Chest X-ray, PA view. Patient: 47 years old, sex F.
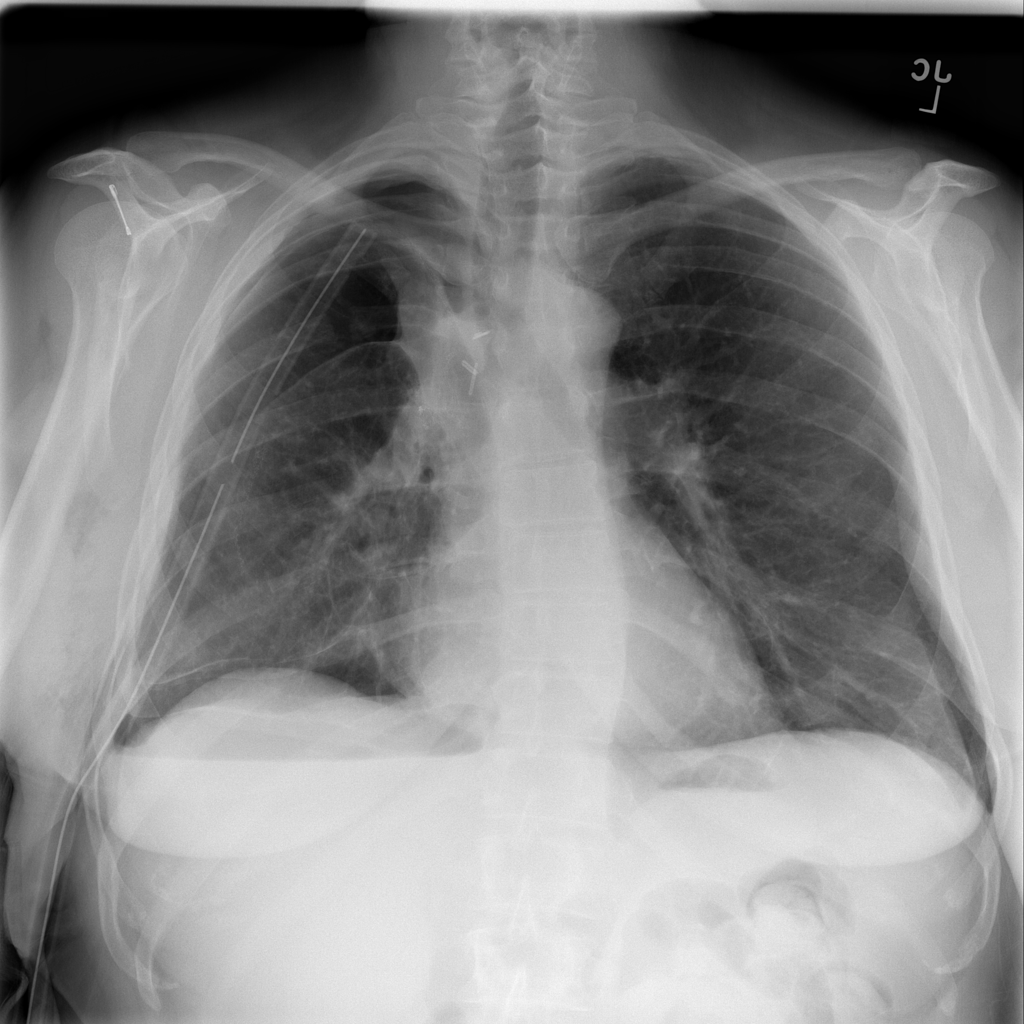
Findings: No Finding